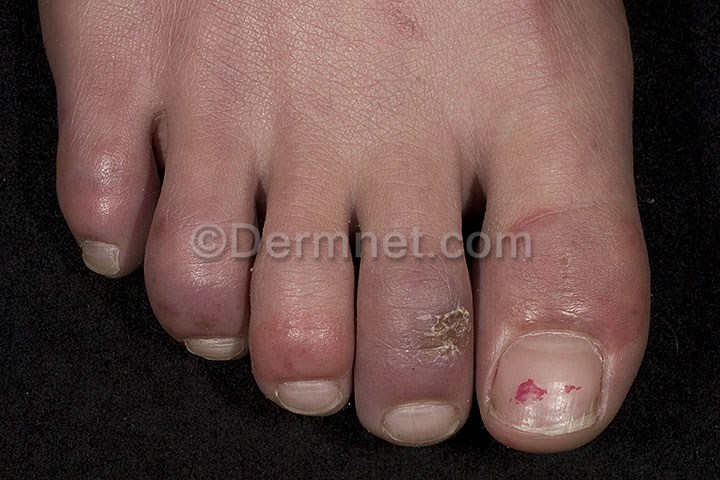
Disease: Lupus and other Connective Tissue diseases